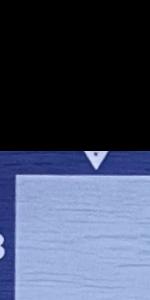
Label: Empty